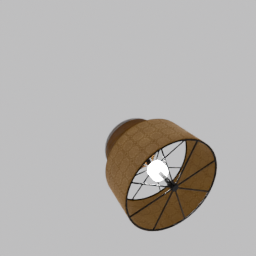
Label: lighting